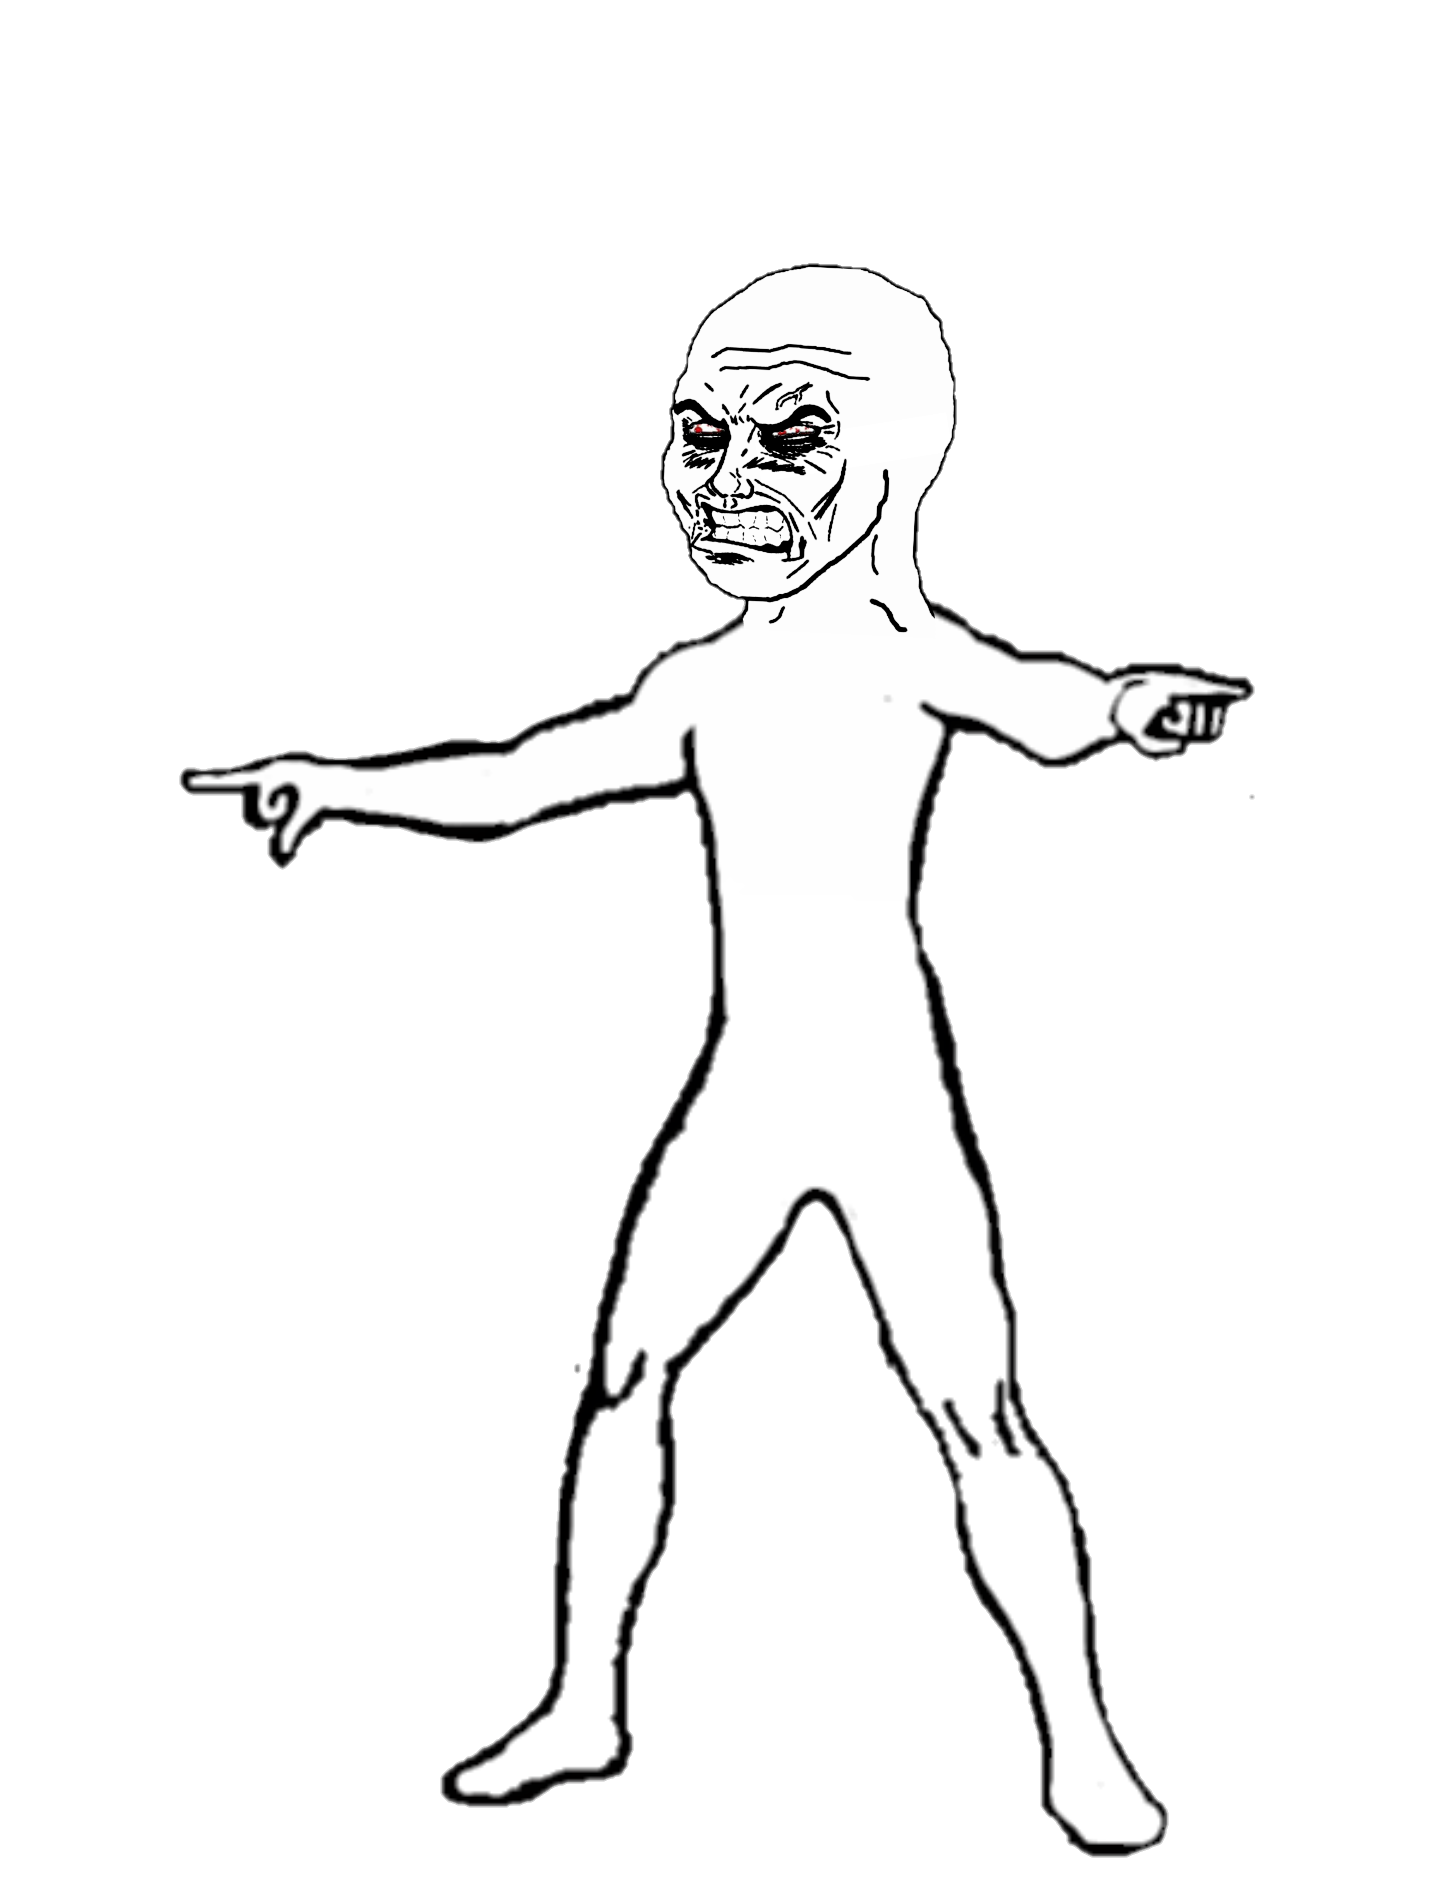
Label: 5_Rage